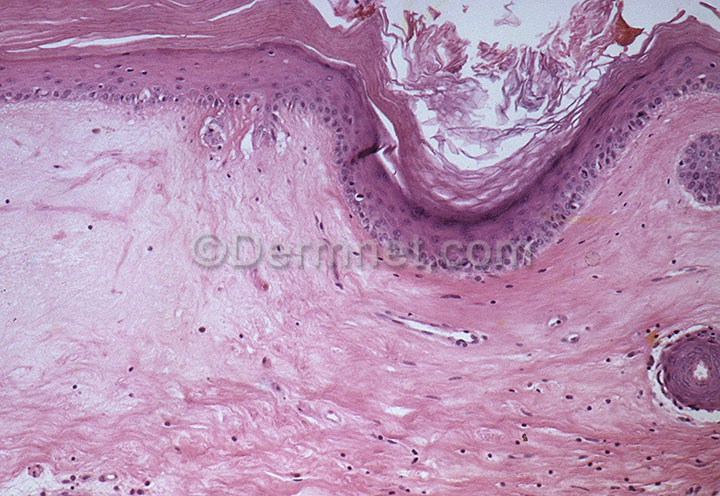
Disease: Psoriasis pictures Lichen Planus and related diseases